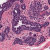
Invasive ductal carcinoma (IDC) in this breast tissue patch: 0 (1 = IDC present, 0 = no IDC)